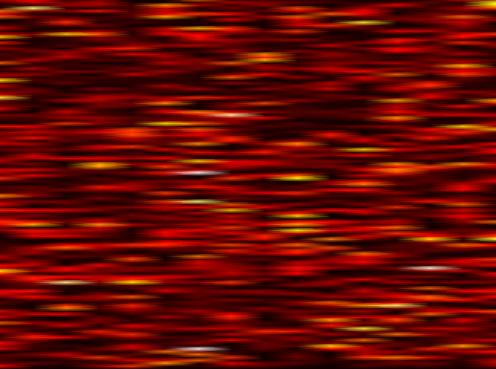
Label: FOFDM